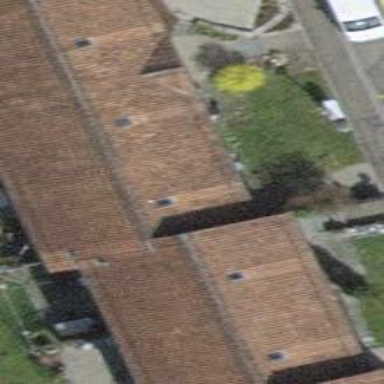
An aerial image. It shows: Simple and straightforward house.